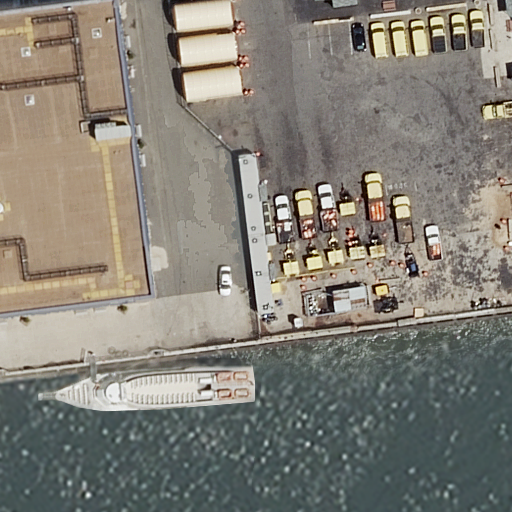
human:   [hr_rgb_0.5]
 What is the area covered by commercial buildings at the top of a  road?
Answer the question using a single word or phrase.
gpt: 0m2

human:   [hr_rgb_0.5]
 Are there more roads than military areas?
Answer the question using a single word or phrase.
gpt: yes

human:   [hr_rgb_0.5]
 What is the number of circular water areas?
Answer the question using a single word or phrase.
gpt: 0

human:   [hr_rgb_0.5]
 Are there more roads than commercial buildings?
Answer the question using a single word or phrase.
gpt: yes

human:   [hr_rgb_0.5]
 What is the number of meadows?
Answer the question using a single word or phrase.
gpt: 0

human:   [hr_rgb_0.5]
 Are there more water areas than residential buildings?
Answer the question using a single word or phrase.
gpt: no

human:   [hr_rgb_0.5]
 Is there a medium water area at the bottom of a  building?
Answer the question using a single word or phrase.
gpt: no

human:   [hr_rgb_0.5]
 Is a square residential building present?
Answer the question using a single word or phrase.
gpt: no

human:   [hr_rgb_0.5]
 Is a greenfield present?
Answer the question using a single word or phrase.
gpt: no

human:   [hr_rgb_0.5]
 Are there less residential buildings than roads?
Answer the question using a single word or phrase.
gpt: yes

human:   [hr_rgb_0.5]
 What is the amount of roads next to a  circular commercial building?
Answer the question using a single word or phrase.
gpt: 0

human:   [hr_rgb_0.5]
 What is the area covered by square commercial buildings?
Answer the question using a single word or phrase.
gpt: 0m2

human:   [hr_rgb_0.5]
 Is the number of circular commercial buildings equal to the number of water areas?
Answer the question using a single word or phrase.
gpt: no

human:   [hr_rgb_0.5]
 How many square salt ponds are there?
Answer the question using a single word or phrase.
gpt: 0

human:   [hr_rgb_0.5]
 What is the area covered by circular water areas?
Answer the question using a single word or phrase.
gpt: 0m2

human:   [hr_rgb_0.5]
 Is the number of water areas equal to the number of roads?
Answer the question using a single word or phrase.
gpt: no

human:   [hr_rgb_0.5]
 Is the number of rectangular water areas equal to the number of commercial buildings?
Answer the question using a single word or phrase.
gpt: no

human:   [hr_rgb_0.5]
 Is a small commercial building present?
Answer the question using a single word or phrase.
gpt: no

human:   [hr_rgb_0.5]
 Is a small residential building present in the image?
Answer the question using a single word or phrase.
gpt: no

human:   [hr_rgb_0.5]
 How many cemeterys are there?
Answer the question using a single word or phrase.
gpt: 0

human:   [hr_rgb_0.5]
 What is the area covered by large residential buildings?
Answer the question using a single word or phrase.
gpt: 6715m2

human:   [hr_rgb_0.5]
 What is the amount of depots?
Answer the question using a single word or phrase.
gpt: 0

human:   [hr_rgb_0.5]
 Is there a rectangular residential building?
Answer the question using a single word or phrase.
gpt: yes

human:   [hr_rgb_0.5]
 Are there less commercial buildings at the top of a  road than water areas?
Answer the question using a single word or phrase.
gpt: yes

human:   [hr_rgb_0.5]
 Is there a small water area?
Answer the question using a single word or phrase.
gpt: no

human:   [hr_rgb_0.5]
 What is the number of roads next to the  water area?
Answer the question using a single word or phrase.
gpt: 3

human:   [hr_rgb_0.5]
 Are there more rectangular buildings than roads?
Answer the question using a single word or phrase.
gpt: no

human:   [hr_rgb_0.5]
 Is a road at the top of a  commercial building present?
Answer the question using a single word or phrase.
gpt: no

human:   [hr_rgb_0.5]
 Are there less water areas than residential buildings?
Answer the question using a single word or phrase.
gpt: yes

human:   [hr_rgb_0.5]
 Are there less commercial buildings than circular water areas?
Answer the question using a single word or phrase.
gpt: no

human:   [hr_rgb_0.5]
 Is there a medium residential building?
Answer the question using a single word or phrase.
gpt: yes

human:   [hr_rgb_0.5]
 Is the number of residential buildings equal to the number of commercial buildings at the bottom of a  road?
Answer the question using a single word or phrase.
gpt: no

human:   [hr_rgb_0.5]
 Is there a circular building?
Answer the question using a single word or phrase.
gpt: no

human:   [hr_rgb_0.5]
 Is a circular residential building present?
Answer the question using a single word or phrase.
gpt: no

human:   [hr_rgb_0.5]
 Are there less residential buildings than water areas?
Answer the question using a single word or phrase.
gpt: no

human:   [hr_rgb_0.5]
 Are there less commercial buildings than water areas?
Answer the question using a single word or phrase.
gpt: yes